Field crop: maize
Growth stage: 2
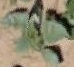
Species: datura